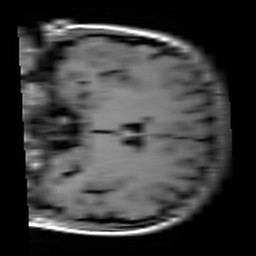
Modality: T1w
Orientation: coronal
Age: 19
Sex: female
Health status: healthy
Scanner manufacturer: siemens
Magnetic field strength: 3 T
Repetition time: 4.1 s
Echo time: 0.0085 s